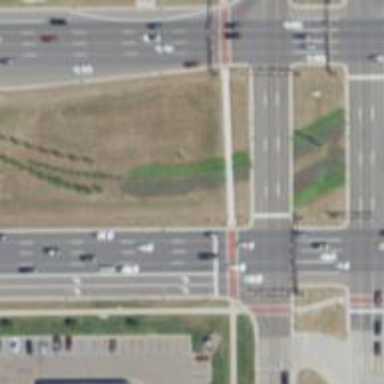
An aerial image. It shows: Footway located on traffic island.